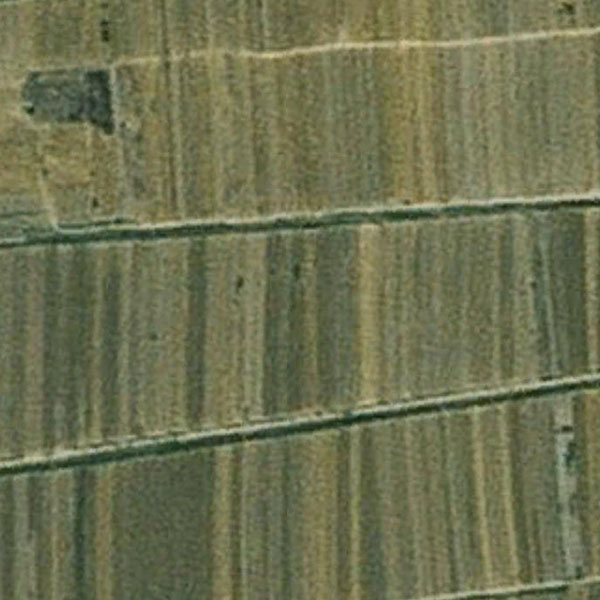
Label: Farmland